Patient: sex M, age 76
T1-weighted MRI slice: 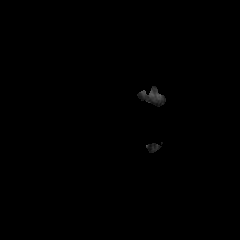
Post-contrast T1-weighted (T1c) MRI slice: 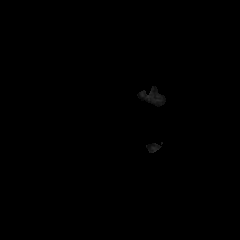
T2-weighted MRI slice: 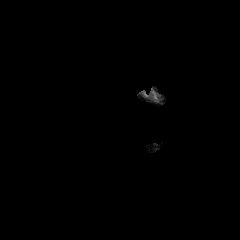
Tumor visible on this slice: no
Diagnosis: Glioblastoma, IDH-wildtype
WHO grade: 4